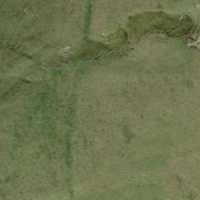
EUNIS habitat code: 23
Species observed at this site:
Bartsia alpina